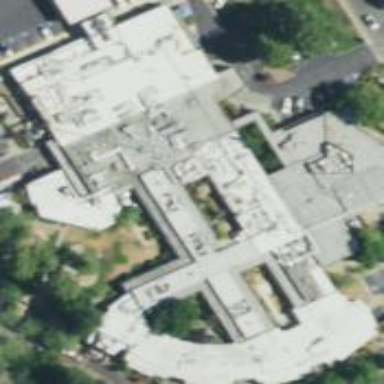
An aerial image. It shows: Hospital building.